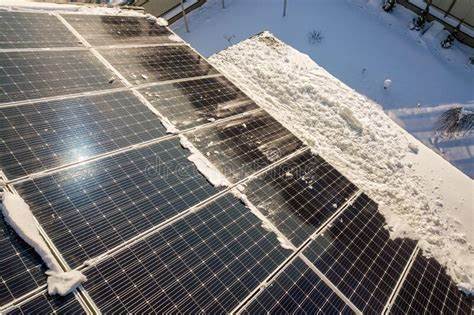
Label: Snow-Covered